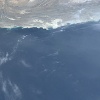
Label: water